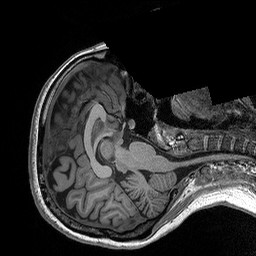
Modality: T1w
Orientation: axial
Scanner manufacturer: siemens
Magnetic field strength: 3 T
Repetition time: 2.3 s
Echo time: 0.00298 s